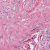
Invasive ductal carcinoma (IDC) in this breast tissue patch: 1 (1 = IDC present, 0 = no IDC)